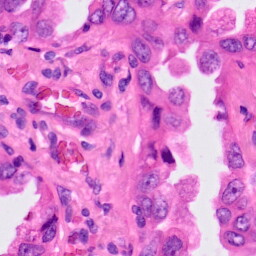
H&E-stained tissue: Lung